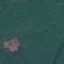
Land use / land cover class: Forest